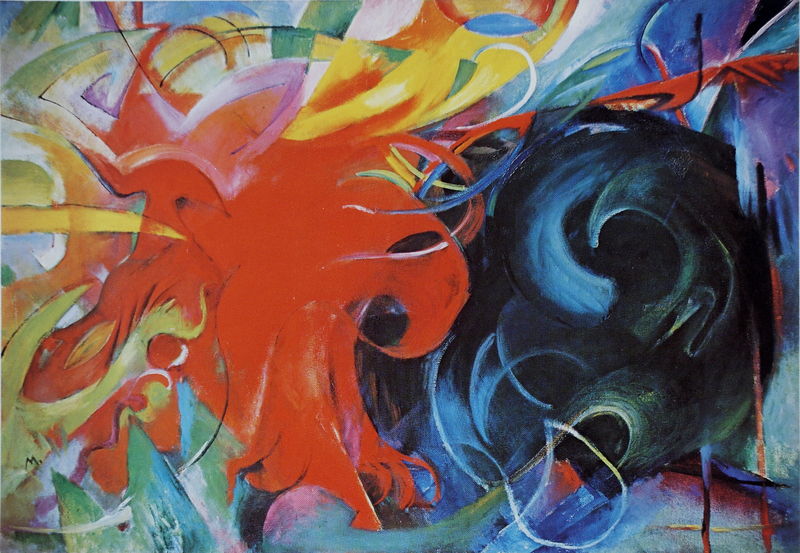
Titel: Kämpfende Formen
Künstler: Franz Marc
Standort: München
Institution: Pinakothek der Moderne
Schlagwörter: adler, blau, dunkel, feuer, gemälde, kampf, weiß, gelb, grün, bewegung, bunt, hell, licht, orange, schwarz, türkis, rot, expressionismus, malerei, signatur, wind, spitzen, blatt, rosa, rund, farbig, welle, wellen, schnabel, moderne, abstrakt, farben, modern, farbe, formen, lila, violett, linien, sigantur, ausdruck, blue, red, black, dark, green, yellow, kraft, pink, striche, abstraktion, surrealismus, kurven, flamme, eckig, explosion, wirbel, kreise, initiale, wirr, franz, geometrisch, balu, light, stier, color, tail, spiralen, züngeln, spirale, blauer reiter, spiral, swirl, kandinsky, moderne kunst, abstract, hell dunkel kontrast, leaves, rhythmus, fauvismus, art, colorful, rotation, franz marc, marc, abstrackt, delaunay, lines, shapes, segmente, abstrakte malerei, contemporary, paint, paitning, kämpfende, schlund, contrast, dramatic, energie, round, fedrig, kämpfende formen, flame, gegeneinander, point, chaos, dufy, pinakothek der moderne, grüpn, geschlossene form, kampf der formen, m, 20. jahrhundert, freen, links warme farben, rechts kalte farben, blur, turquoise, jagged, #bewegung, split, caos, void, moden, marac, colro